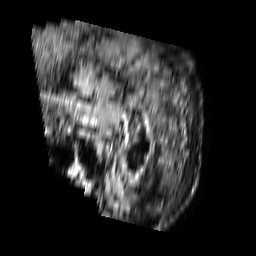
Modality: FLAIR
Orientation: sagittal
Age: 83
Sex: male
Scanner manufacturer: philips
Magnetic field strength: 3 T
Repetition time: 11 s
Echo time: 0.12 s